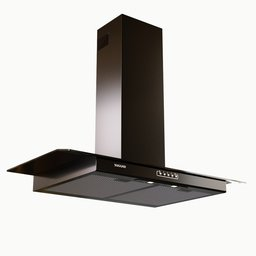
Label: appliances